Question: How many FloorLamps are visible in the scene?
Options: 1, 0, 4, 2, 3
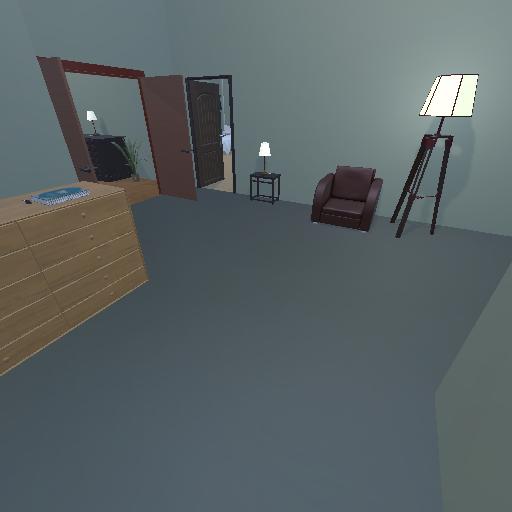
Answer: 1